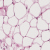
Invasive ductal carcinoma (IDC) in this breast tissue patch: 0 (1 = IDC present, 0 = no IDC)